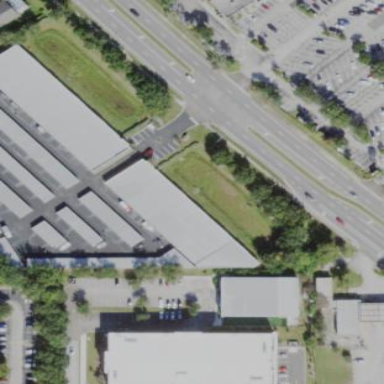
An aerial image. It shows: Building used for storage rental.